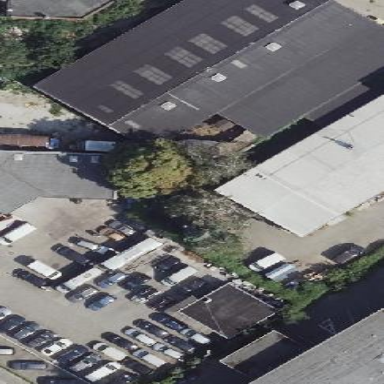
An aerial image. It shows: Warehouse building.